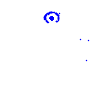
Particle: pion